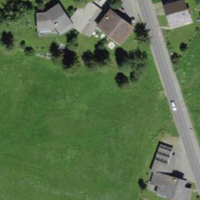
EUNIS habitat code: 26
Species observed at this site:
Eryngium alpinum
Fringilla coelebs
Turdus merula